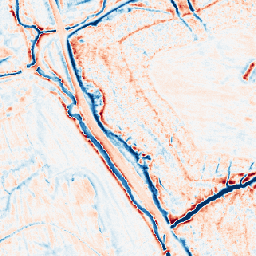
Category: edge_preserving
Decomposition family: anisotropic_diffusion
Decomposition parameters: iterations: 20
kappa: 30
gamma: 0.2
Upsampling method: area
Upsampling parameters: scale: 8
Upsampling scale: 8